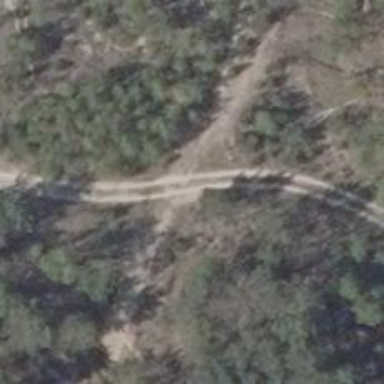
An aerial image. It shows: Sandy track road with grade4 tracktype.